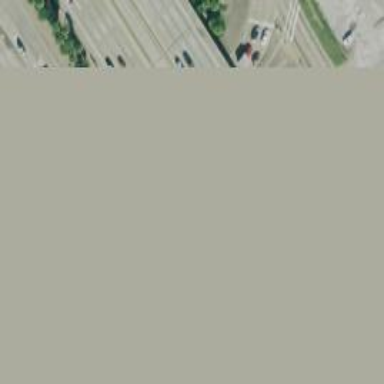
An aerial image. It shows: Secondary road with frontage road.